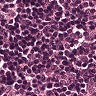
Metastatic tissue present: no